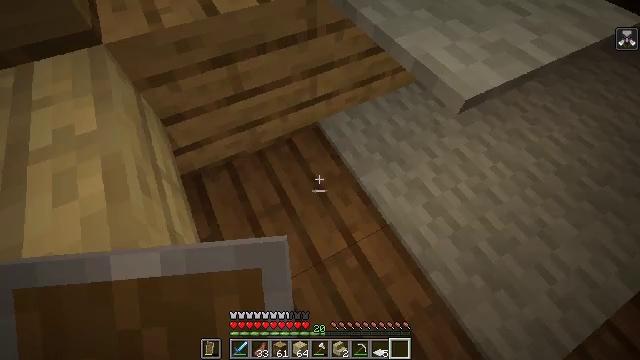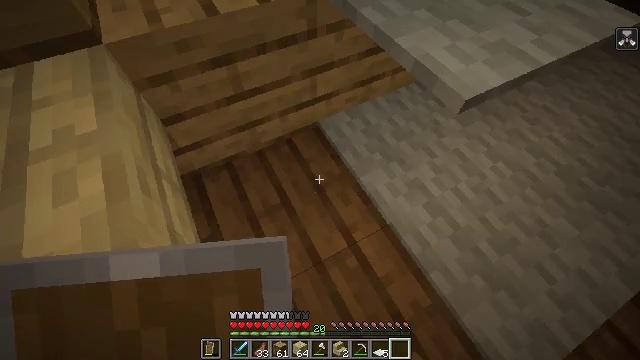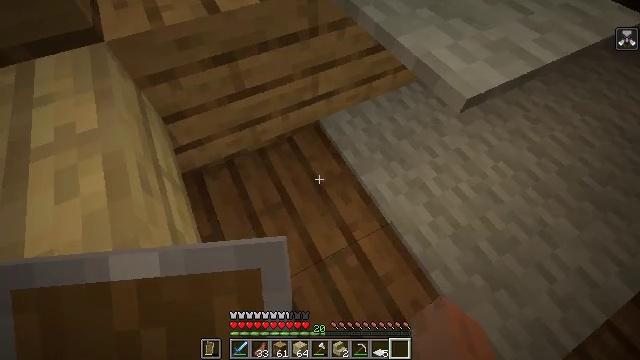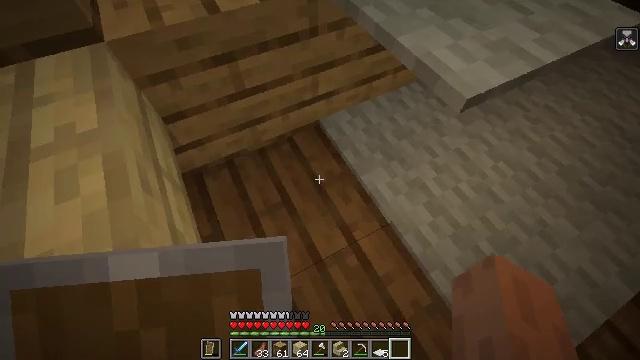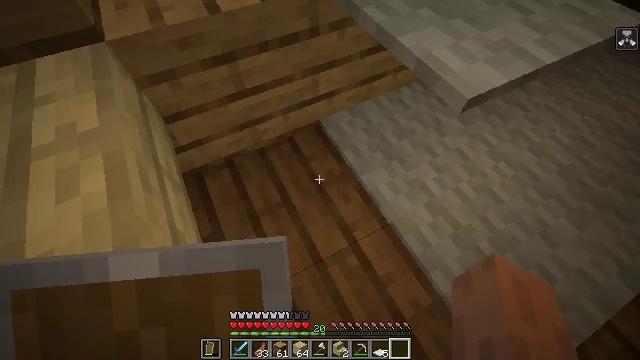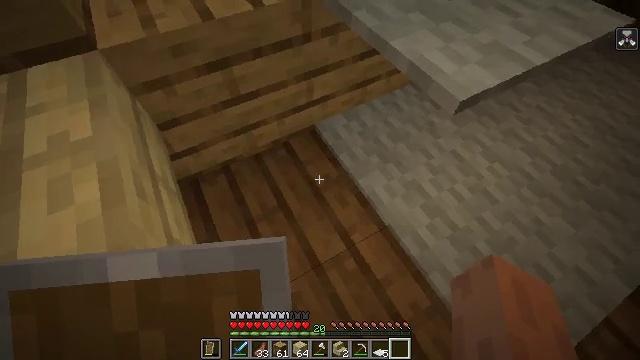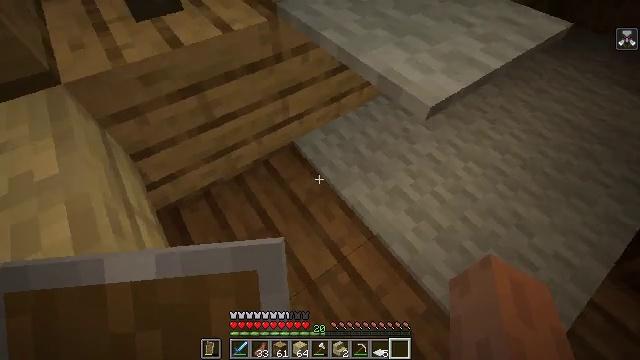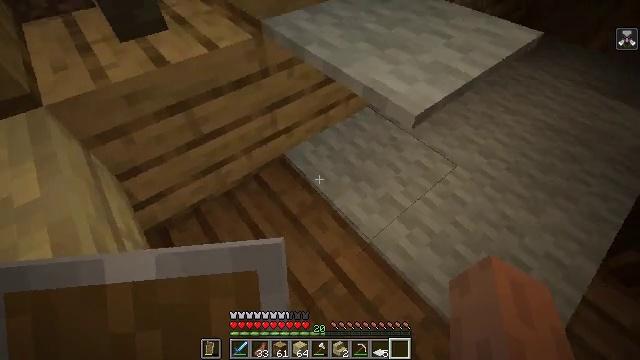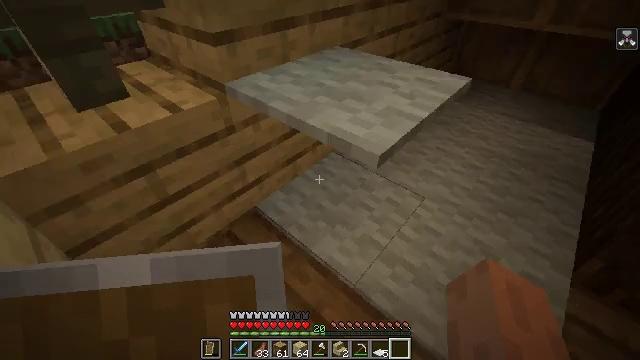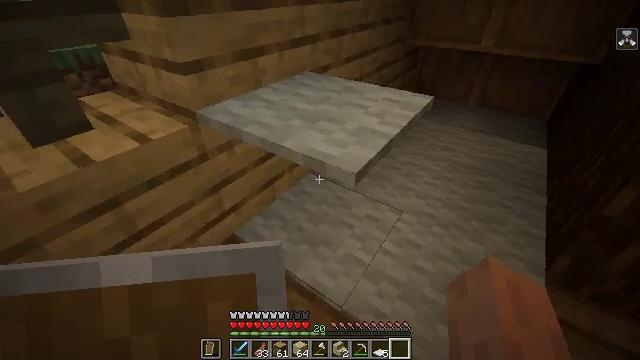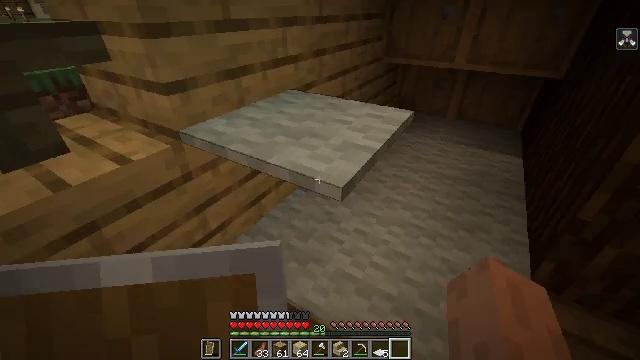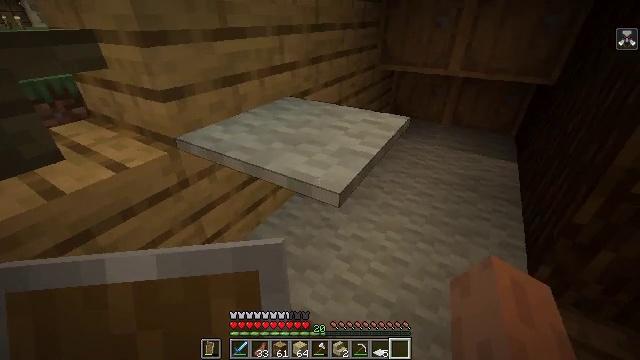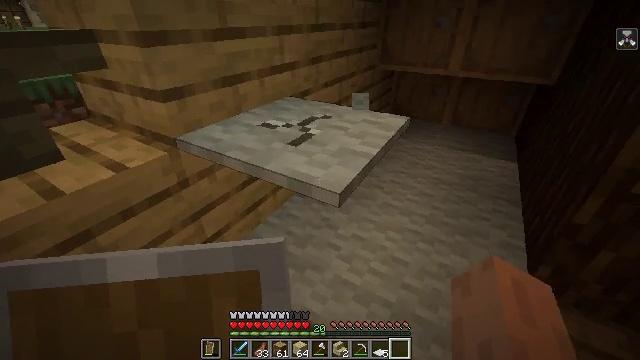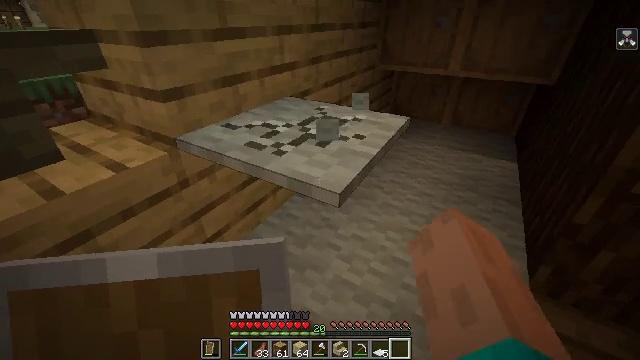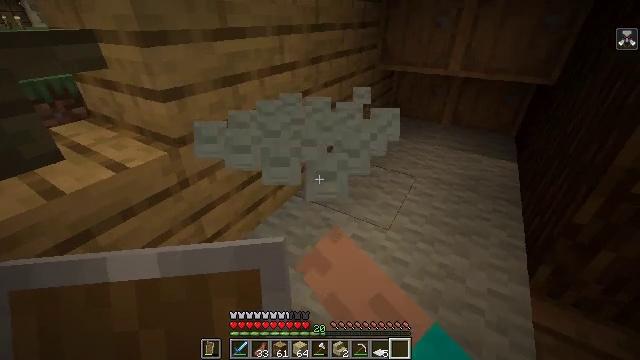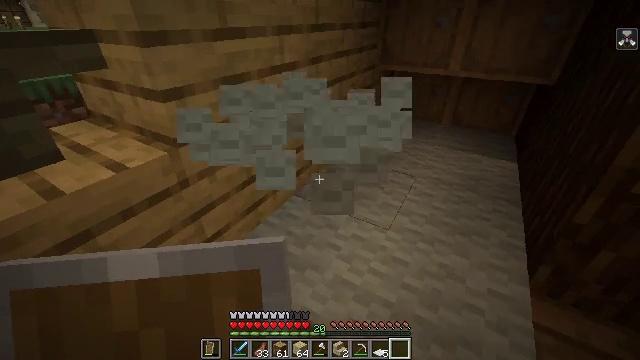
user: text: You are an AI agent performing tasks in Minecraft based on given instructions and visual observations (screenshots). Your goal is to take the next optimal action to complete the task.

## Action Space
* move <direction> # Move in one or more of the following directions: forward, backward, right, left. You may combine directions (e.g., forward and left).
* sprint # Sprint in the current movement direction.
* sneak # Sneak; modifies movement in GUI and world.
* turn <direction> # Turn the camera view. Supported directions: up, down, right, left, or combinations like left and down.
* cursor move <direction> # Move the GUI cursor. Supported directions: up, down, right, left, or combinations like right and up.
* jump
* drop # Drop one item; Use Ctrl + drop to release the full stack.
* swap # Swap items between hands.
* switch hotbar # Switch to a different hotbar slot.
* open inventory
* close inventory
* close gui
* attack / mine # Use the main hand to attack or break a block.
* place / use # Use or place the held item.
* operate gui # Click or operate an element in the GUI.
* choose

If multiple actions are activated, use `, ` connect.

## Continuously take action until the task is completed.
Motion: motion action
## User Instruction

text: Collect the light gray carpet.
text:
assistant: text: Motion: no_op
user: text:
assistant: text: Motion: no_op
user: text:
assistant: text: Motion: no_op
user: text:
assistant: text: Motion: no_op
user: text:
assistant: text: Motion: turn right
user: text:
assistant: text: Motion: turn right and up
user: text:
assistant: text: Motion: turn right and up
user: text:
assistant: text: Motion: turn right and up
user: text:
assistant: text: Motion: turn right and up
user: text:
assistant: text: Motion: turn right and up
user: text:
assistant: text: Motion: turn up
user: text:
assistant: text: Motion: attack / mine
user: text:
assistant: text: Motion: attack / mine
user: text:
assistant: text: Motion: attack / mine
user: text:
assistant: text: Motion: attack / mine
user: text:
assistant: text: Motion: attack / mine
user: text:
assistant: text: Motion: attack / mine
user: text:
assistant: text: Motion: attack / mine
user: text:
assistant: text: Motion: attack / mine